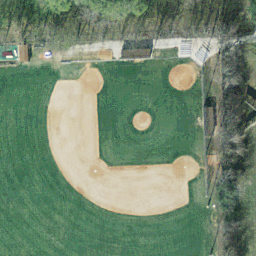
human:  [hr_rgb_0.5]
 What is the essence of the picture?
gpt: baseball diamond